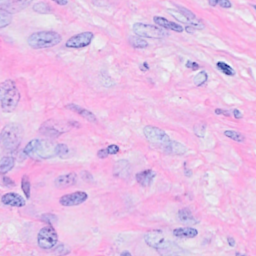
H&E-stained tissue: Breast